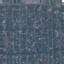
Land use / land cover: Residential